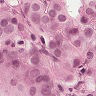
Metastatic tissue present: yes